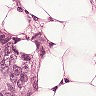
Metastatic tissue present: yes